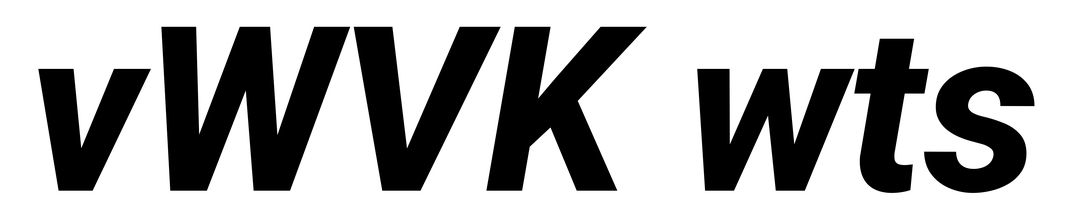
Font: Roboto-Italic_ExtraBold_Italic